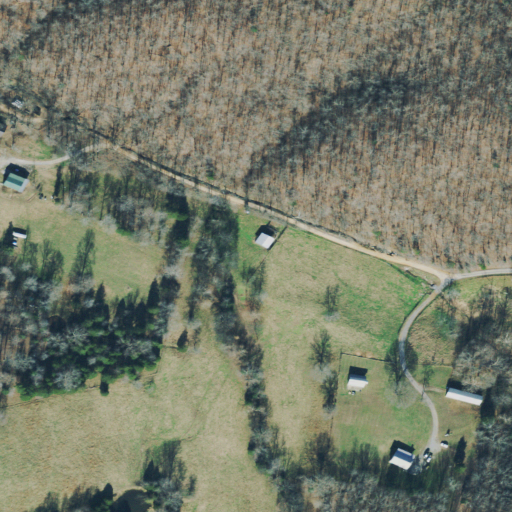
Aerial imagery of valley in Tennessee named Andy Hollow containing deciduous forest, pasture, open development, and mixed forest